Interaction volume radius: 10 \u00c5
Interaction volume height: 25 \u00c5
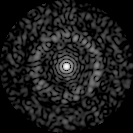
Disorder parameter: 0.8414